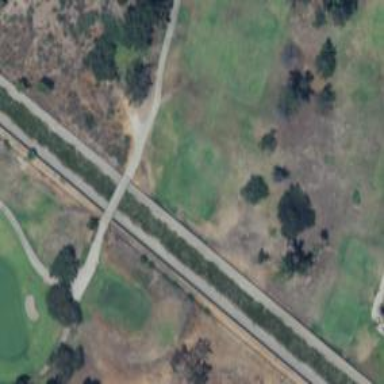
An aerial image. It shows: Path bridge on golf course.